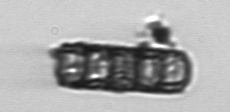
Label: Paralia_sulcata